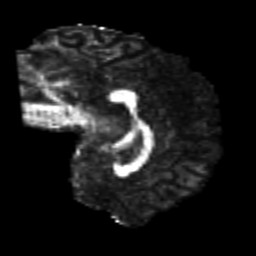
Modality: FA
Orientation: sagittal
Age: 21
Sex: male
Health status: healthy
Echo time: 0.074 s